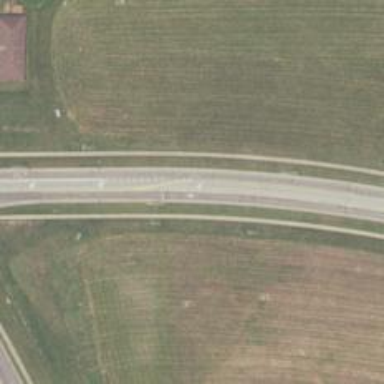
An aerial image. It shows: Road with "through" marking.